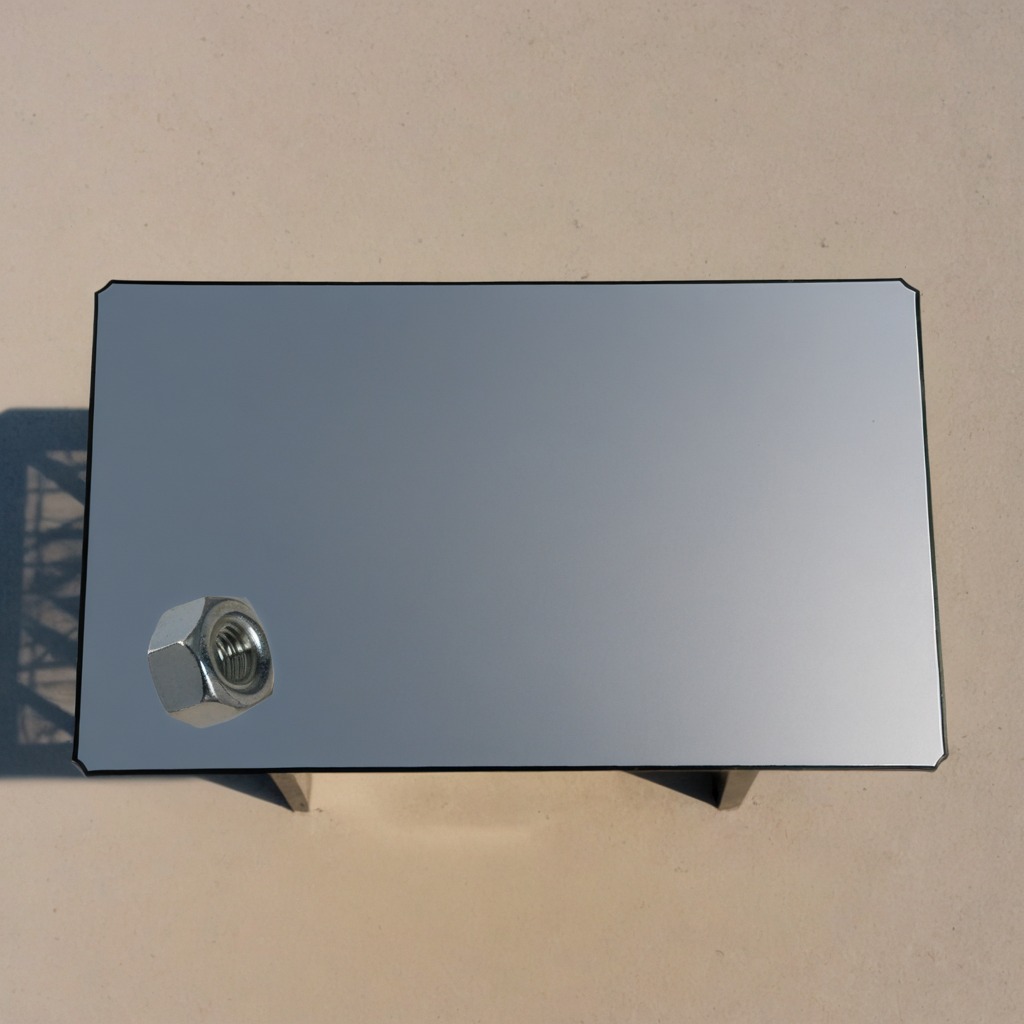
A metal nut is lying on the table.